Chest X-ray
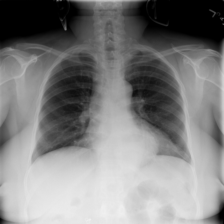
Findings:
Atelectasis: negative
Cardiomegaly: negative
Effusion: negative
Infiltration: negative
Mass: negative
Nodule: negative
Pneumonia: negative
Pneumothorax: negative
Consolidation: negative
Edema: negative
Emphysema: negative
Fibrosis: negative
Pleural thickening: negative
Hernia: positive